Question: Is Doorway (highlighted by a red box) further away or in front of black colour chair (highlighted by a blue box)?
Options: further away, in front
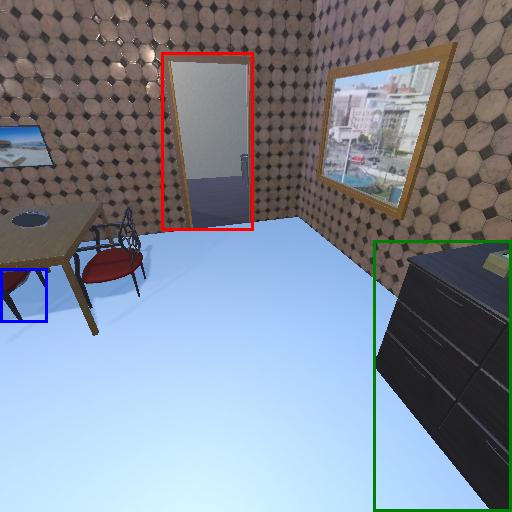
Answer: further away